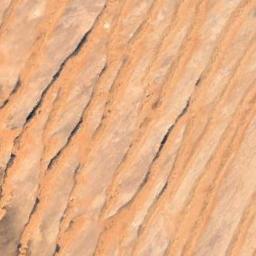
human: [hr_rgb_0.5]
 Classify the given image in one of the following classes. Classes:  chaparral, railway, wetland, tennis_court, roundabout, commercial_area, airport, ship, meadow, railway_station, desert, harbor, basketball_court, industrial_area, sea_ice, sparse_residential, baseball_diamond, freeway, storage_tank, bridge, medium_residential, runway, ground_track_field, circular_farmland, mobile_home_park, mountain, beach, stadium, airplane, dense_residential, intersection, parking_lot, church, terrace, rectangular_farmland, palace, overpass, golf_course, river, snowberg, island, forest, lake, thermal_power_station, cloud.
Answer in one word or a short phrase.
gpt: desert